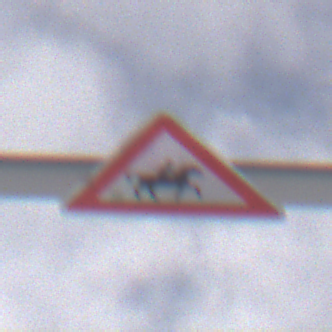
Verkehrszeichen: ReiterLinks
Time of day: MorningAfternoon
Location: Outdoor (Nature)
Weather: PartlyCloudy
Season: Winter
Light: Natural